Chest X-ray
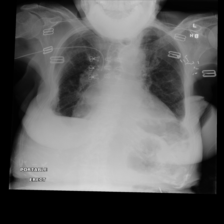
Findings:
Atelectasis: positive
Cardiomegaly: positive
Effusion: positive
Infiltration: negative
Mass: negative
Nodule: negative
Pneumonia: negative
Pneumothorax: negative
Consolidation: negative
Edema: negative
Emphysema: negative
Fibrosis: negative
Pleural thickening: negative
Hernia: negative